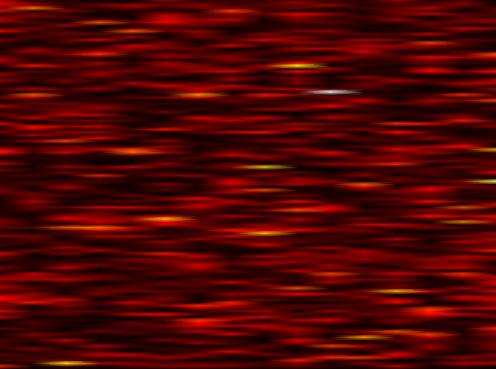
Label: UFMC